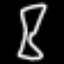
Label: hourglass